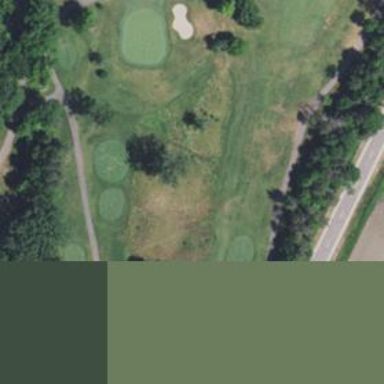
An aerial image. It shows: Area of rough grass used for golf.